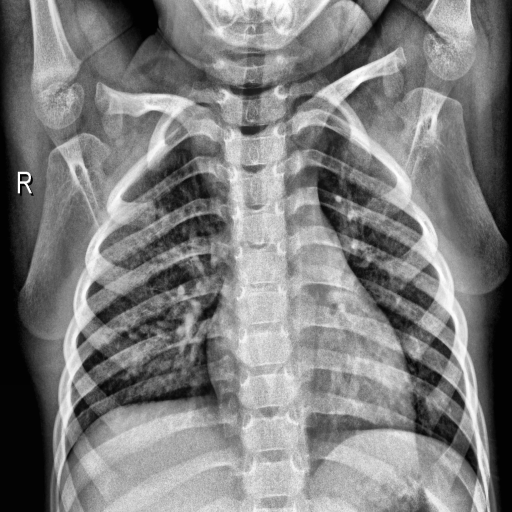
Finding: NORMAL